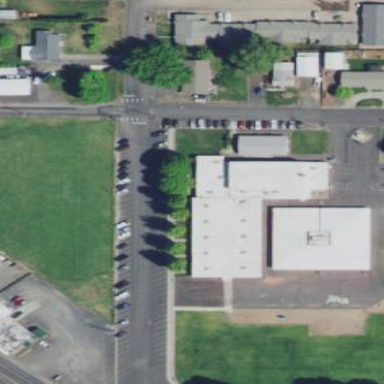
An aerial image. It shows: School building.